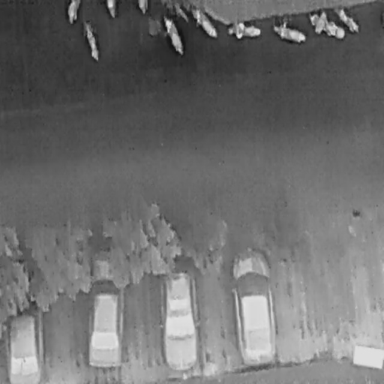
There are four Cars in the infrared image.